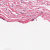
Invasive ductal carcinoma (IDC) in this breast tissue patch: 0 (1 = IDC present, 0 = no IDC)